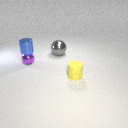
small purple metal sphere to the left of large gray metal sphere